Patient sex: F
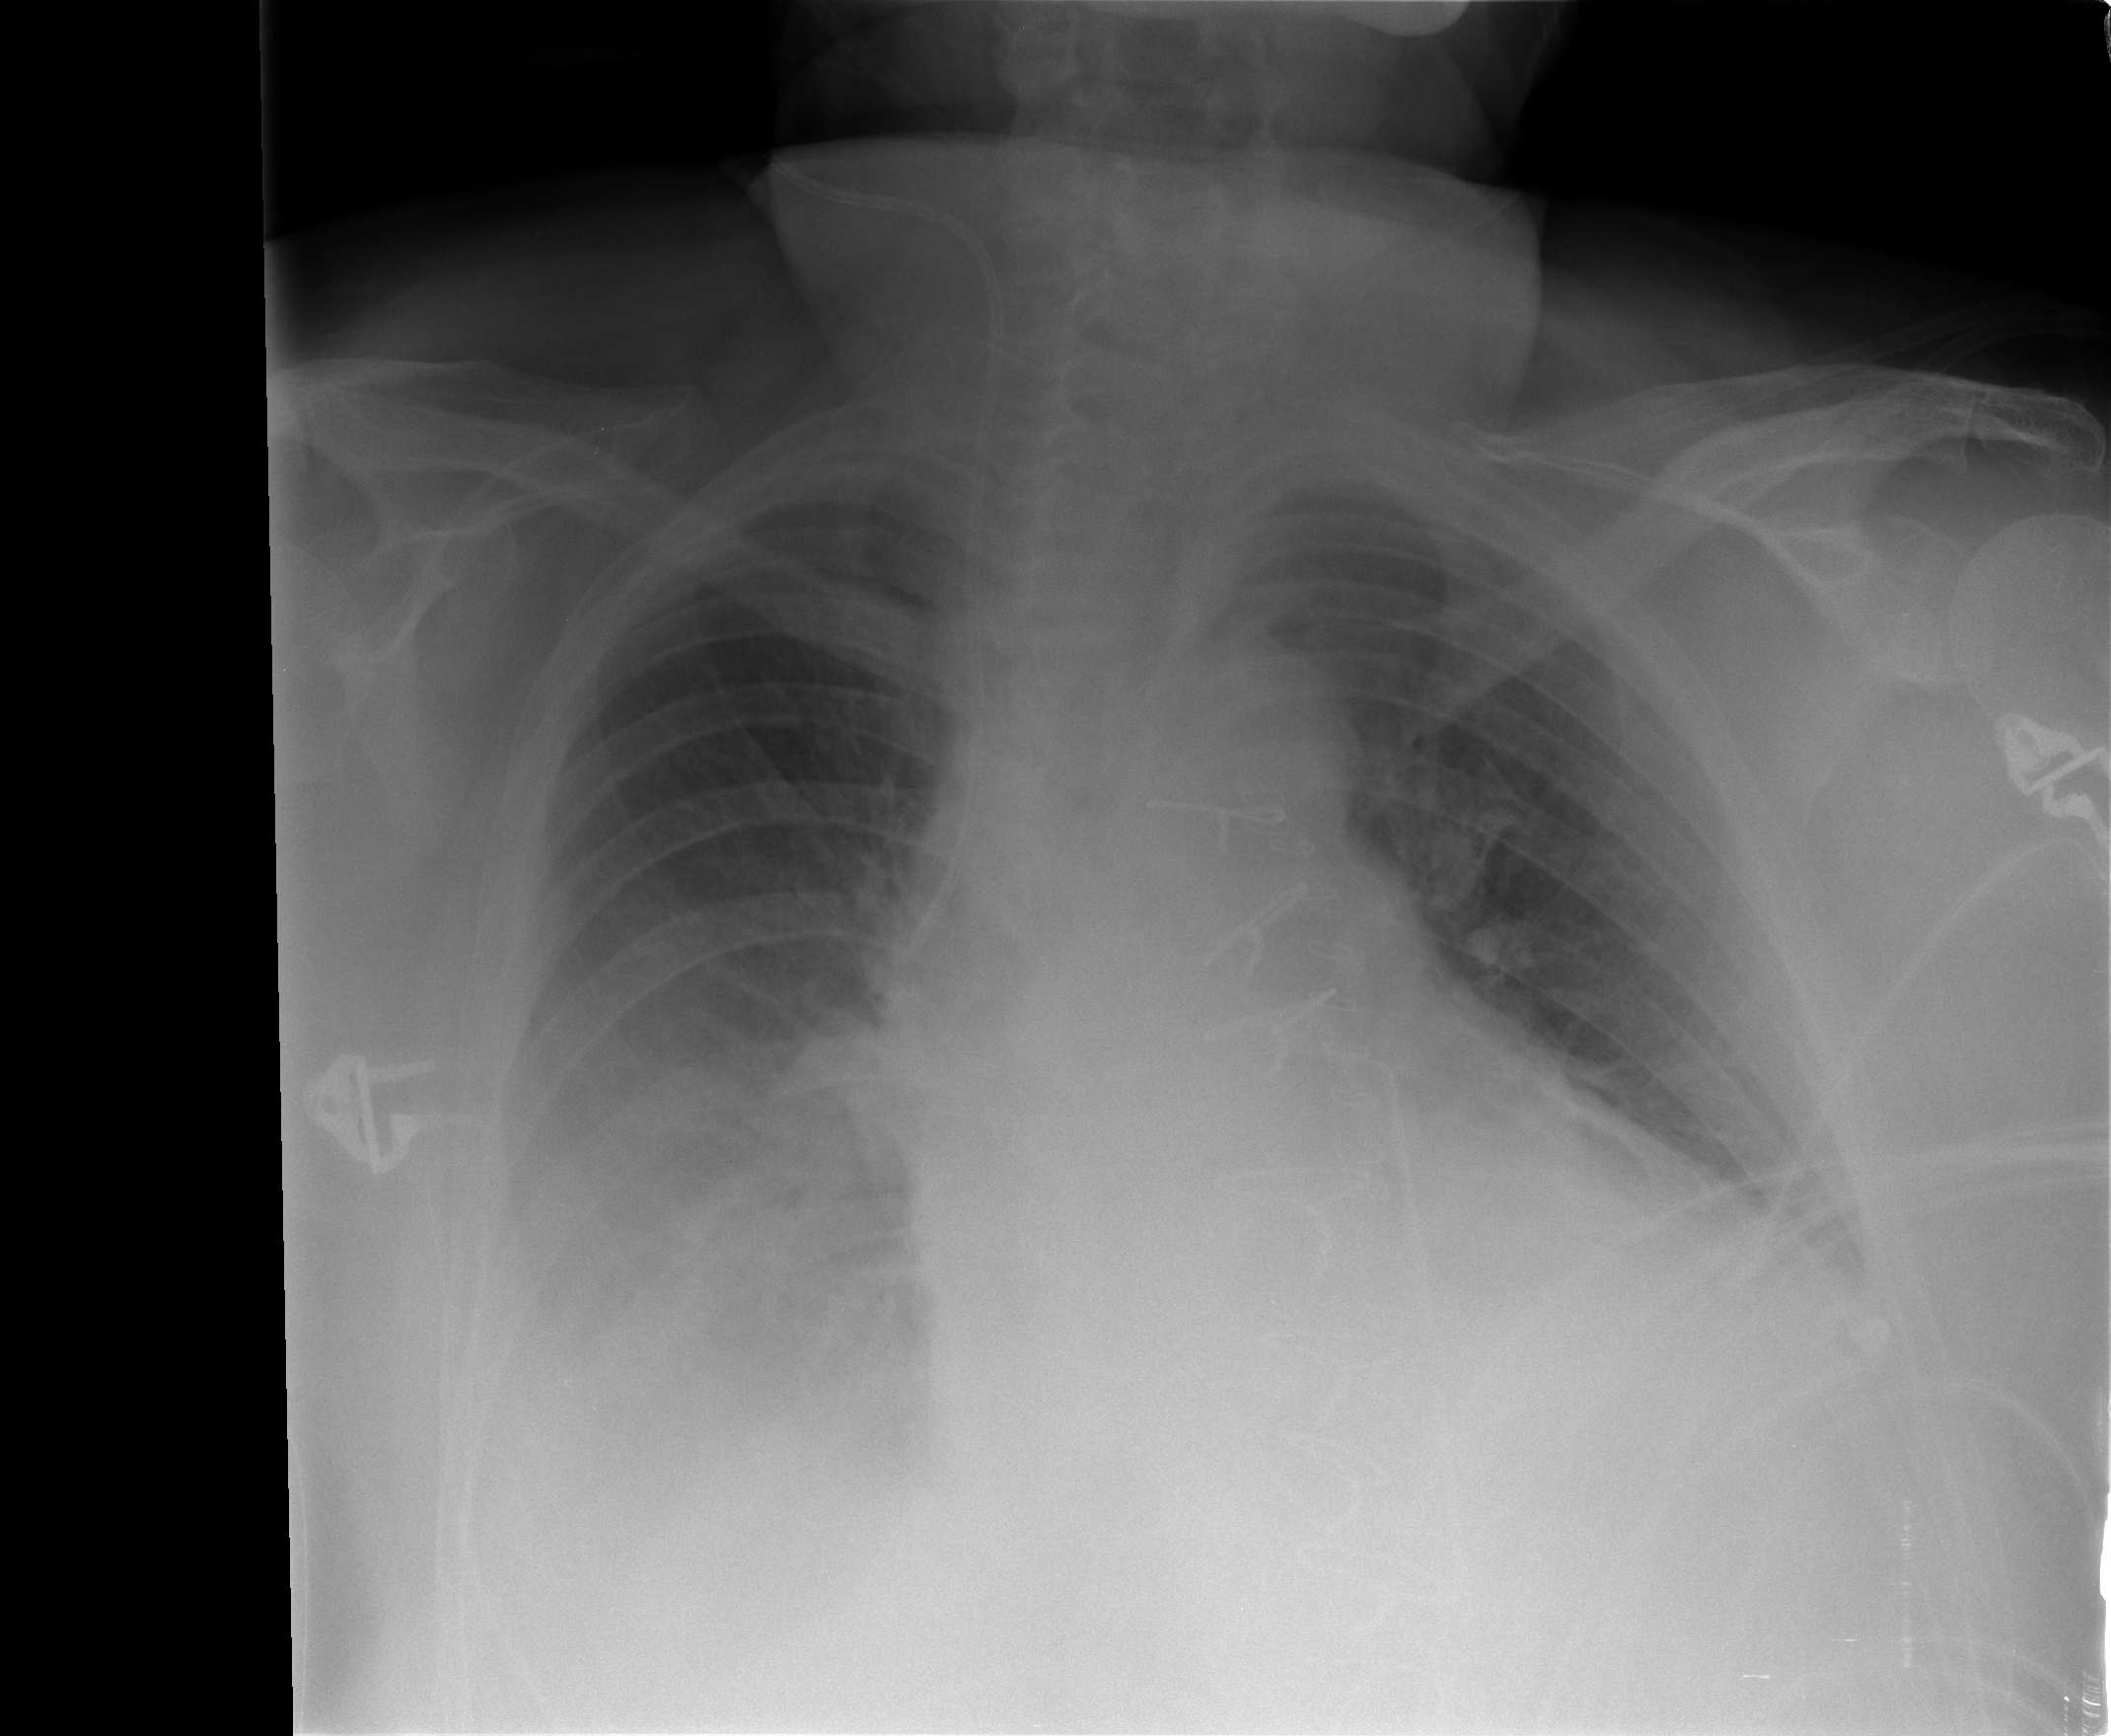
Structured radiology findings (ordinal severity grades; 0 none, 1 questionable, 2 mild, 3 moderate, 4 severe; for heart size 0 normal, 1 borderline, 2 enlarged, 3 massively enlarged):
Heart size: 2
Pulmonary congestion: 2
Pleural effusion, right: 3
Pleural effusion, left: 2
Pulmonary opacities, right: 0
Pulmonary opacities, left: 0
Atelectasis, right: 2
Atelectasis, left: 2